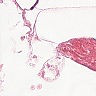
Metastatic tissue present: no